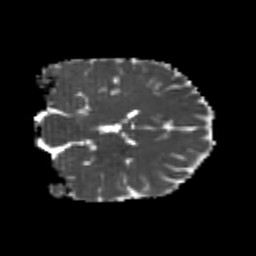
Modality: MD
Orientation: coronal
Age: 24
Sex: female
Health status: healthy
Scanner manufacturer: philips
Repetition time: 7.389 s
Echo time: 0.08599 s